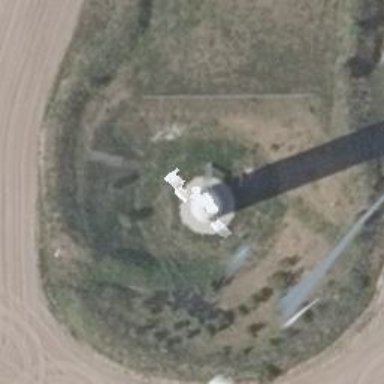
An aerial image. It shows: Wind-powered generator.